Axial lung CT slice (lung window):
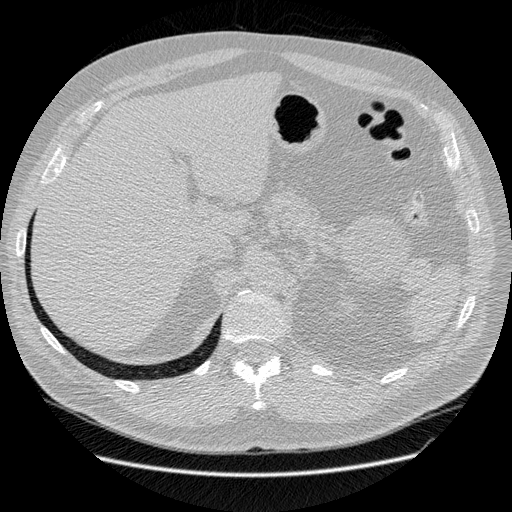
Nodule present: no